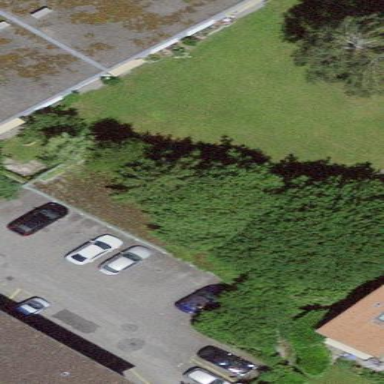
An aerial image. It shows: Garage.